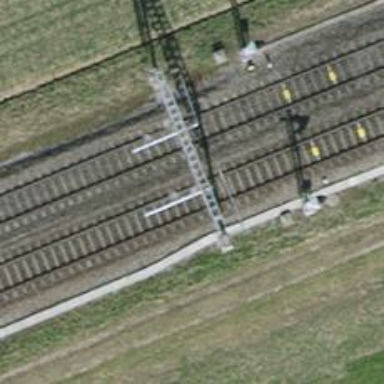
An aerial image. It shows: Single-track electrified railway with contact line.